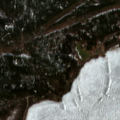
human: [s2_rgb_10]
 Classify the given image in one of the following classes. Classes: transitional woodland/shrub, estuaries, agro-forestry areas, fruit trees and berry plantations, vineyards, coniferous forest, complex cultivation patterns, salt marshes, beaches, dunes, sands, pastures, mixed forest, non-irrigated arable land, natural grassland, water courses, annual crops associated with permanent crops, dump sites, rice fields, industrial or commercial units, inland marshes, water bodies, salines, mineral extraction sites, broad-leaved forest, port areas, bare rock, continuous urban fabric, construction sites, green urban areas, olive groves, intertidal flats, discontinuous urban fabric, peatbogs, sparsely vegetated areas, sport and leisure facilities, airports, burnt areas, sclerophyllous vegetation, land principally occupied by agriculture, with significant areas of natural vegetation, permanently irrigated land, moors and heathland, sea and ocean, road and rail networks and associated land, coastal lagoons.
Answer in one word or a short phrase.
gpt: coniferous forest, mixed forest, water bodies